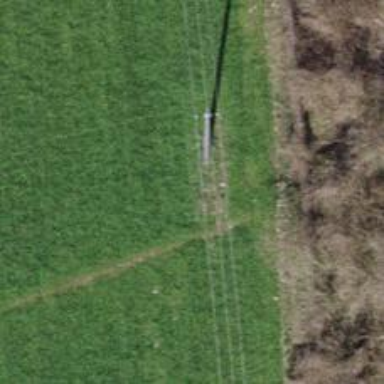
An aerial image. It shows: Concrete power pole.